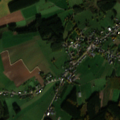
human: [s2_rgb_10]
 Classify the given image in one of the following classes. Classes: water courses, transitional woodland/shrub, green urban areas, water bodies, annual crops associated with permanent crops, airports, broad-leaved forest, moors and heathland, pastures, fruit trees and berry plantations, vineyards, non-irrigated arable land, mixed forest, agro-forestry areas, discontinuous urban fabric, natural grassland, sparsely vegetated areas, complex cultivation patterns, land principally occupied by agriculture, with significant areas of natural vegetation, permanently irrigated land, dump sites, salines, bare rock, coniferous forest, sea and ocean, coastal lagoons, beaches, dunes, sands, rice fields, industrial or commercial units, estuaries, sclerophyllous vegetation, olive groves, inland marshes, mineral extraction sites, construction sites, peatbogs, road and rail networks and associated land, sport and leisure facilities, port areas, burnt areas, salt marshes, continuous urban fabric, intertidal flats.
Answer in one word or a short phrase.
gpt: discontinuous urban fabric, non-irrigated arable land, complex cultivation patterns, land principally occupied by agriculture, with significant areas of natural vegetation, mixed forest